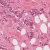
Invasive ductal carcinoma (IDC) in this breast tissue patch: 1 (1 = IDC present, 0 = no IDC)